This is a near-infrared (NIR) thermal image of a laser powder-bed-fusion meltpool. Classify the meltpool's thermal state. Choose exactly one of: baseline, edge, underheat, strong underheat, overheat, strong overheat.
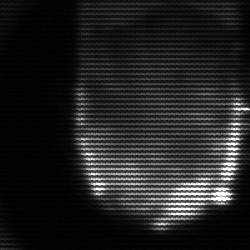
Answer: baseline